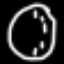
Label: clock